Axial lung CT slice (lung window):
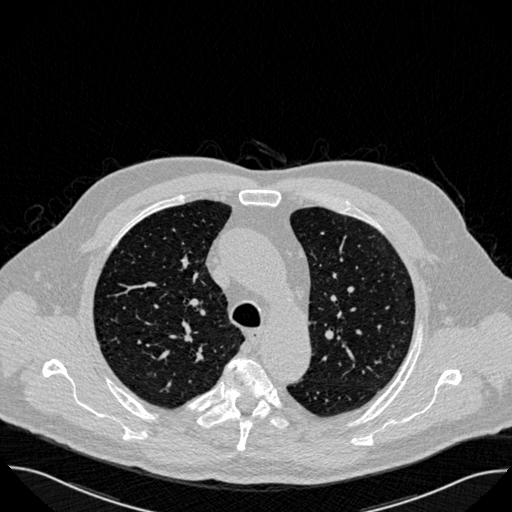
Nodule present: no